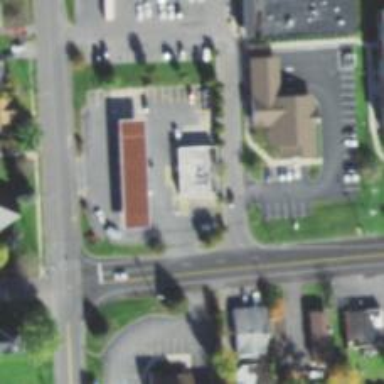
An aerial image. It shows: Convenience shop.